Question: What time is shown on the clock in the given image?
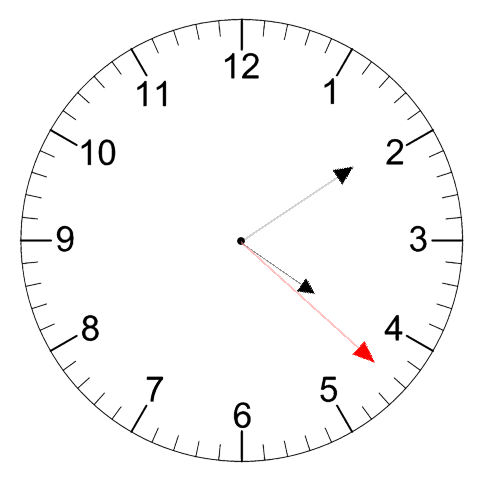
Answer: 04:09:22